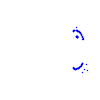
Particle: proton